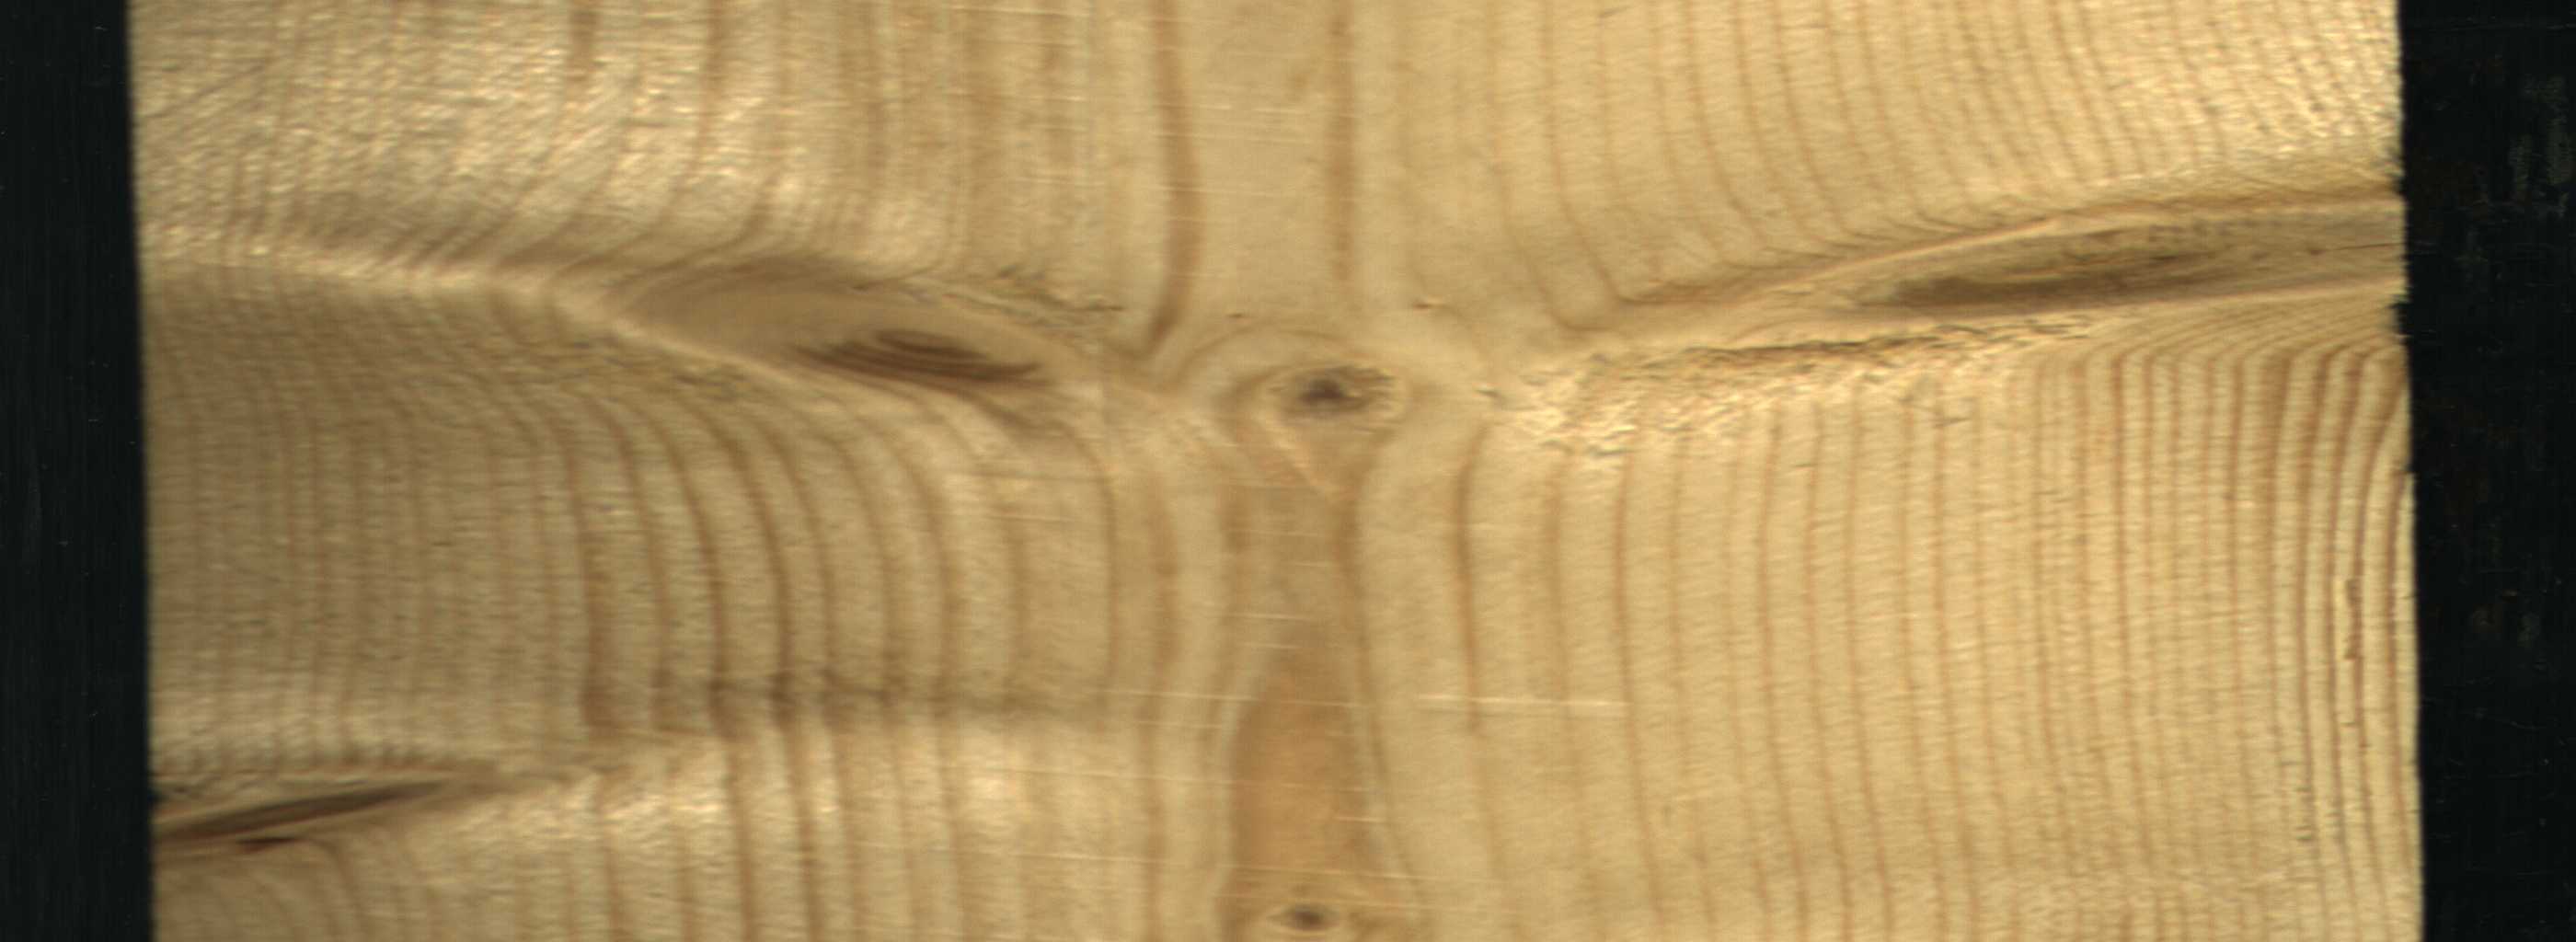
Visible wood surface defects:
Live_Knot
Live_Knot
Live_Knot
Live_Knot
Live_Knot